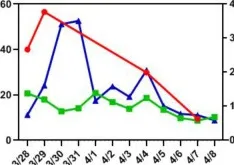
Indicators of infection showed a downward trend.
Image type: chart (chart)